Question: Consider use case of custom list element, that has multiple rows and other other data elements, like pictures. So if I have a list of data instances, how do I use the data source to populate custom list. I also want to bind the list to the display element.
## Sample class
'''
public class BeerData
{
public string imageUrl { get; set; }
public string name { get; set; }
public string brewery { get; set; }
public string beer { get; set; }
public double reiting { get; set; }
// ...
}
'''
## Personal effort
At the moment, I'm using datagridview
'''
private BindingSource bs = new BindingSource();
// ...
bs.DataSource = typeof(BeerData);
foreach (BeerData entry in new BeerData[]{ new BeerData()
{
reiting = 4.2,
name = "Bell's Hopslam Ale",
brewery = "Bell's Brewery, Inc",
beer = "Imperiial IPA",
image = "http://upload.wikimedia.org/wikipedia/" +
"commons/6/60/Kriek_Beer_1.jpg"
}/* , ... */})
bs.Add(entry);
grid.DataSource = bs;
grid.AutoGenerateColumns = true;
lName.DataBindings.Add(new Binding("Text", bs, "name"));
lImage.DataBindings.Add(new Binding("ImageLocation", bs, "image"));
// ...
'''
## Personal effort 2
'''
public static class BeerLoader
{
public static List<BeerData> result = new List<BeerData>();
static BeerLoader() {
add1BogusDataInstance();
}
public static void add1BogusDataInstance()
{
foreach (BeerData entry in new BeerData[]{ new BeerData()
{
reiting = 4.2,
name = "Bell's Hopslam Ale",
brewery = "Bell's Brewery, Inc",
beer = "Imperiial IPA",
imageUrl = "http://upload.wikimedia.org/wikipedia/" +
"commons/6/60/Kriek_Beer_1.jpg"
}})
result.Add(entry);
}
public static List<BeerData> LoadData()
{
return result;
}
}
'''
## Sample of desired result
Example of list part that would replace datagridview

Image <URL>
## Question
I assume, that I need to create a 'user control' and then create list of that user control or something equivalent. Could not find a winform example using google, so I want to know how this is done.
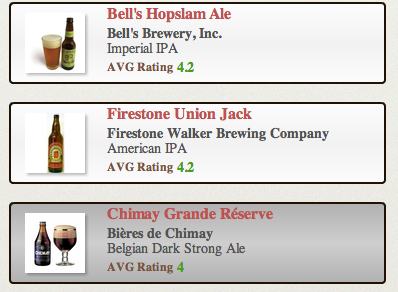
Answer: Well, if I would use wpf DataTemplate of:
'''
<Border HorizontalAlignment="Left" BorderThickness="2" Margin="3"
Padding="2" CornerRadius="2" BorderBrush="Black" >
<StackPanel Orientation="Horizontal" >
<Border HorizontalAlignment="Left" BorderThickness="1" Margin="3"
CornerRadius="1" BorderBrush="Gray" VerticalAlignment="Top">
<Image Width="128"
Source="{Binding Path=imageUrl}" >
</Border>
<StackPanel Width="120">
<Label Content="{Binding Path=name}"/>
<Label Content="{Binding Path=brewery}"/>
<Label Content="{Binding Path=beer}"/>
<StackPanel Width="120" Orientation="Horizontal" >
<Label Content="AVG Rating: "/>
<Label Content="{Binding Path=reiting}"/>
</StackPanel>
</StackPanel>
</StackPanel>
</Border>
'''
with a static data provider and gui:
'''
<Window.DataContext>
<ObjectDataProvider
ObjectType="{x:Type local:BeerLoader}" MethodName="LoadData" />
</Window.DataContext>
<StackPanel>
<Button Content="Add" Click="Button_Click" />
<ListBox Name="data" ItemsSource="{Binding}" />
</StackPanel>
'''
I can get:

what is a lot better and clearer.
In the C# code, I just need to change collection from 'List' to 'ObservableCollection'.